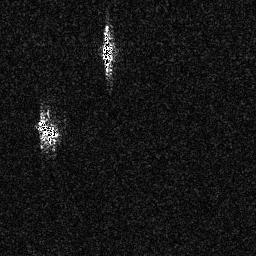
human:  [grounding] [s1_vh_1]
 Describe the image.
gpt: In the satellite image, there is  <ref>1 medium ship </ref> <box>[[12, 46, 23, 55, 0]]</box> located at left,  <ref>1 medium ship </ref> <box>[[39, 8, 44, 29, 0]]</box> located at top.